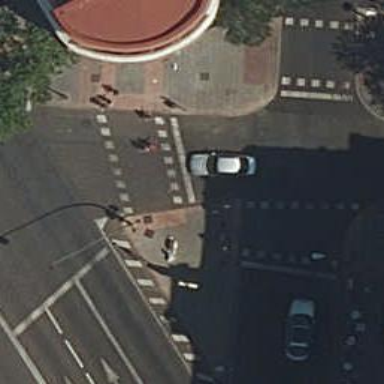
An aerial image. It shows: Paved footway with traffic signals at crossing.